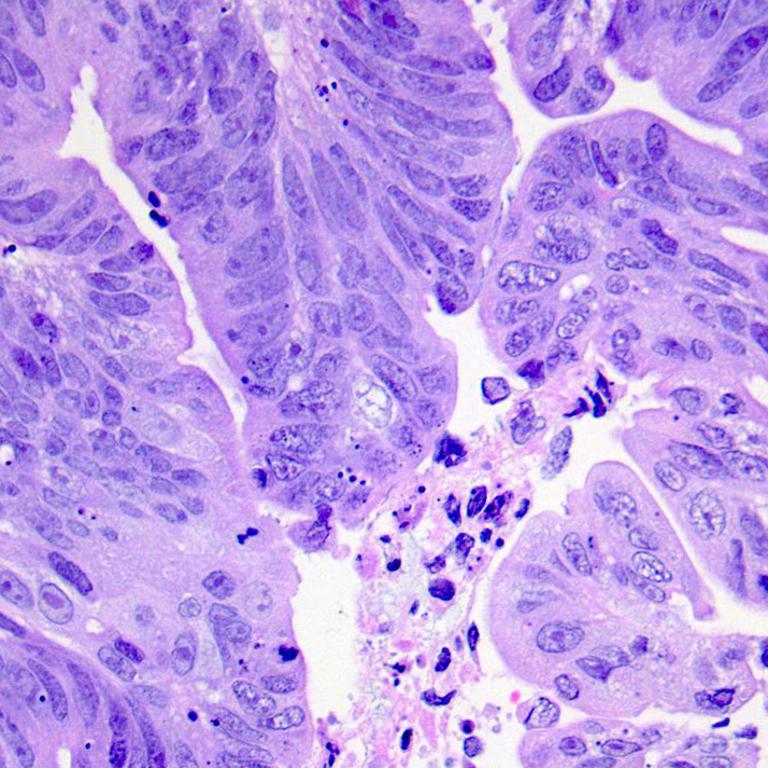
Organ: colon
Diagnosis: adenocarcinomas